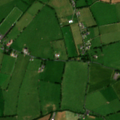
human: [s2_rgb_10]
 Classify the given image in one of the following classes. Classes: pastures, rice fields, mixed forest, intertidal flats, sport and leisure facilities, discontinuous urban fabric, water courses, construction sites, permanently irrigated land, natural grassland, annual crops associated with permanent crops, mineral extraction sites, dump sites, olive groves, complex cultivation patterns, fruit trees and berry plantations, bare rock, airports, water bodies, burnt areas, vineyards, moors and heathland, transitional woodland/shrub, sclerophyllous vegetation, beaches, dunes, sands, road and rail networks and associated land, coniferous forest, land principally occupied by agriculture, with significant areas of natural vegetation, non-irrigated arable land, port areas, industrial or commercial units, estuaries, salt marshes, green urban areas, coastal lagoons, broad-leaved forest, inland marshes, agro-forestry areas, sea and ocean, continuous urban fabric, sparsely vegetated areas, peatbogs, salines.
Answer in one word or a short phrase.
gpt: pastures